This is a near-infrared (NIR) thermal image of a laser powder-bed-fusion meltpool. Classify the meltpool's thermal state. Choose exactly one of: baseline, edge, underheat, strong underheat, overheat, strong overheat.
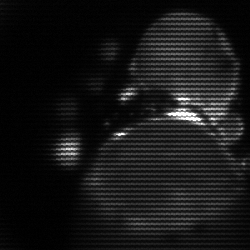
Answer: edge